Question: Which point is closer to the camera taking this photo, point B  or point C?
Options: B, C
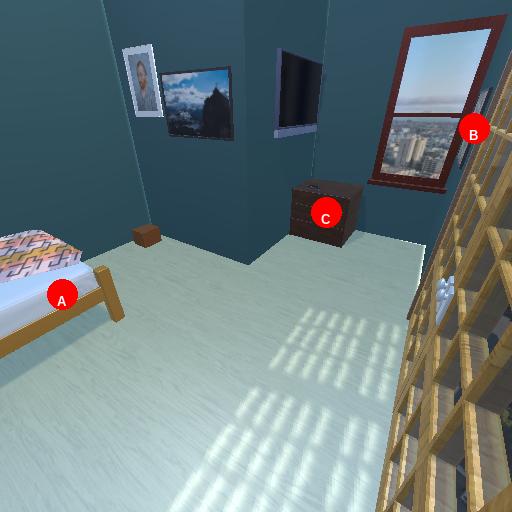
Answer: B